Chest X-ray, AP view. Patient: 69 years old, sex F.
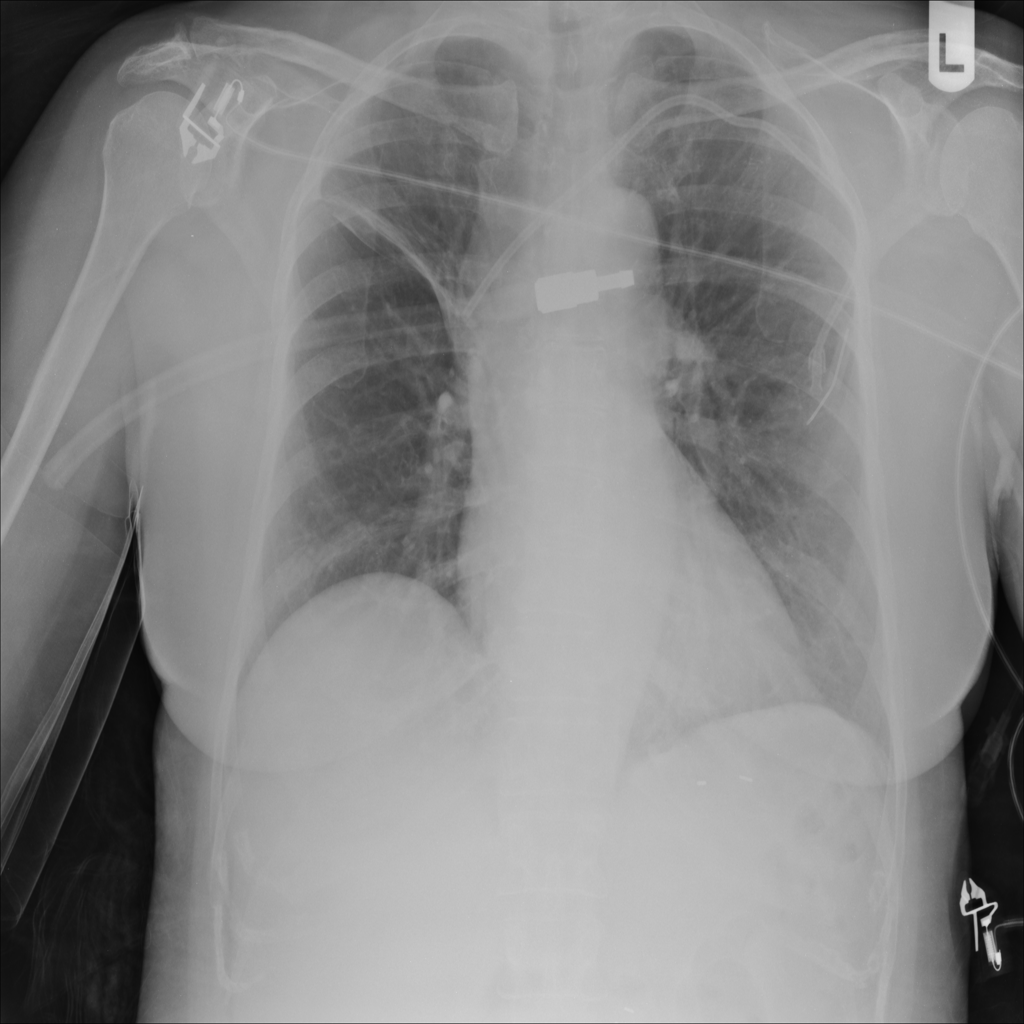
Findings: No Finding